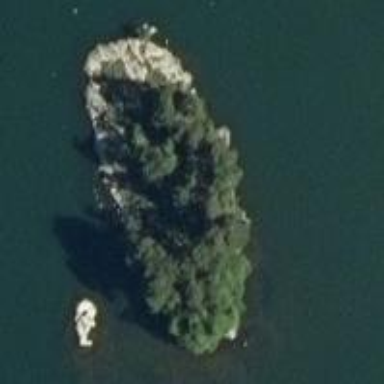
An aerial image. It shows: Islet of nature reserve surrounded by forest.